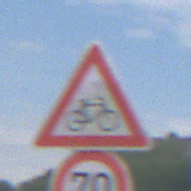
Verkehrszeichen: RadverkehrLinks
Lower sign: Geschwindigkeit70
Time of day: Midday
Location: Outdoor (RoadRail)
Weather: PartlyCloudy
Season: NotSpecified
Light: Natural